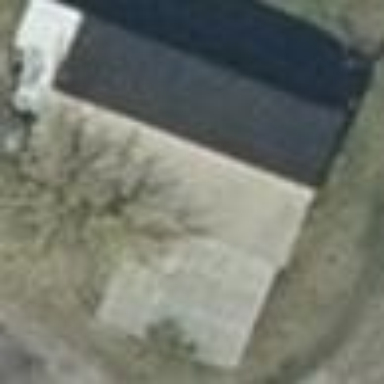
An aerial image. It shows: Farm auxiliary building with flat light gray roof.